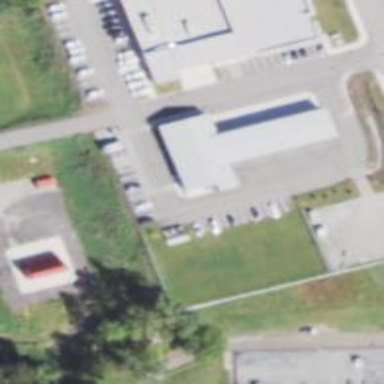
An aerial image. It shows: Ambulance station for emergencies.